Question:
Why can't the '#navbar' be shifted further upwards ? I tried 'margin-top' but it didn't work. Only an extremely large value had some effect, but the positioning is too skewed.
The '#container' contains all 3 elements.
'''
#container {
position:relative;
margin: 0 auto;
width:790px;
}
#chicklogo {
float:left;
border:1px solid black;
}
#rightext {
float:left;
border:1px solid black;
}
#navbar {
clear:both;
border:1px solid blue;
}
'''
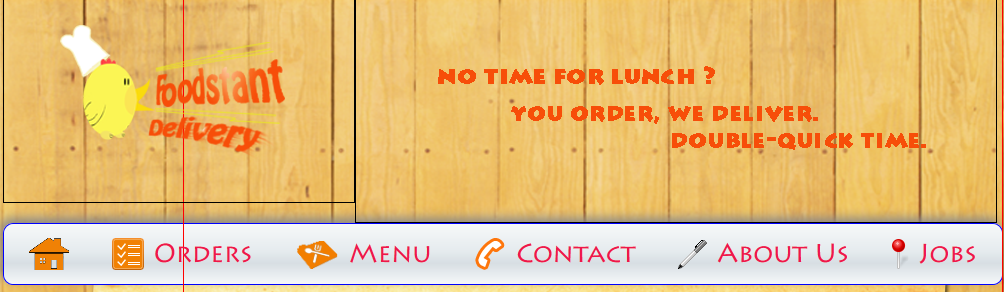
Answer: It can't because '#navbar' has 'clear:both' and is going to fall under the tallest of the floated elements. From your image, you can see that '#rightext' is taller and '#navbar' sits flush under it.
If you gave the logo and right text the same height then your nav would sit just under both.